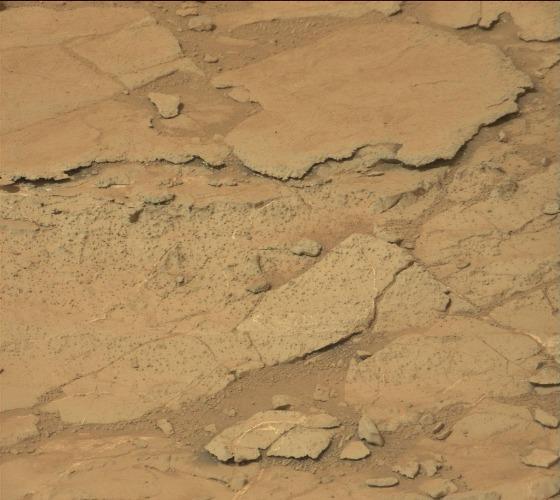
Terrain classes present: Bedrock, Gravel / Sand / Soil, Rock, Shadow